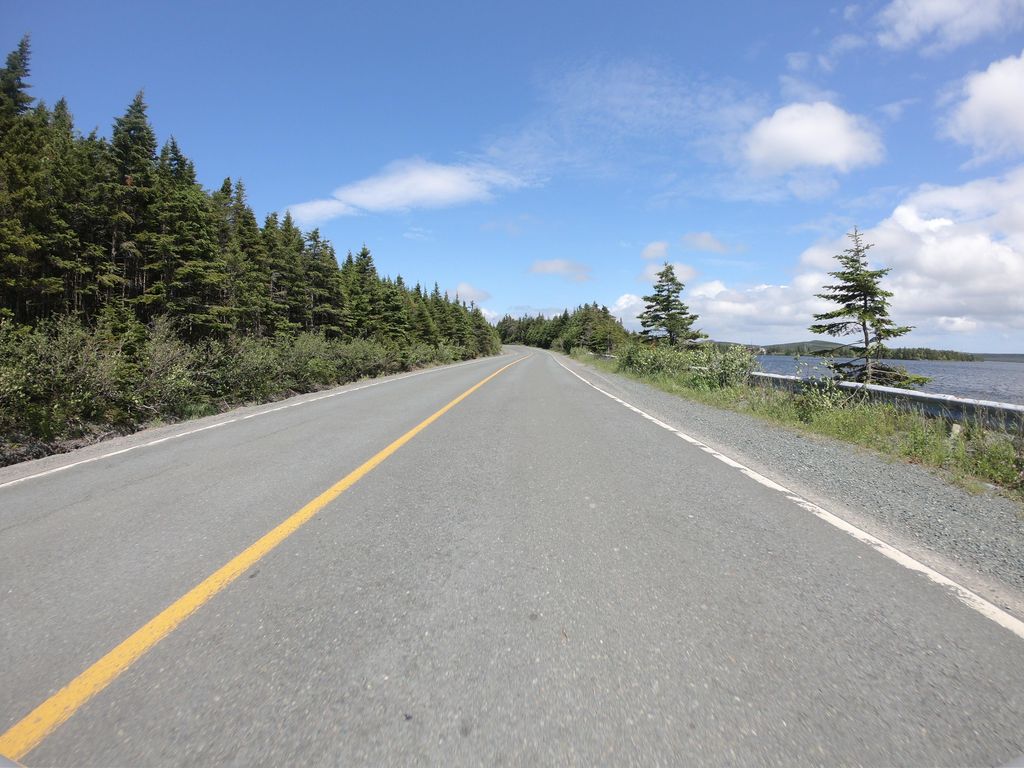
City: st_johns